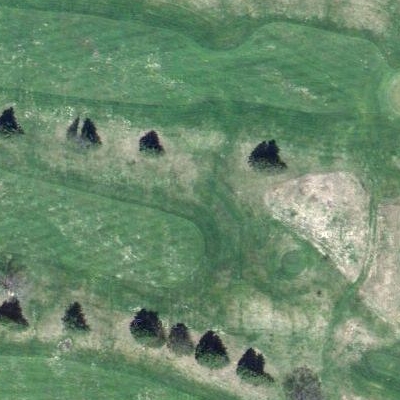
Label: aGrass